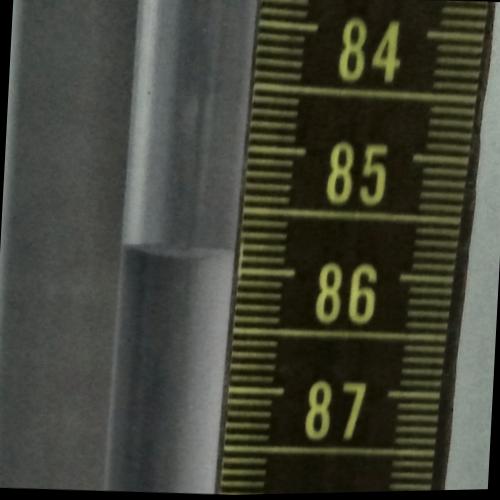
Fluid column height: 85.9 cm